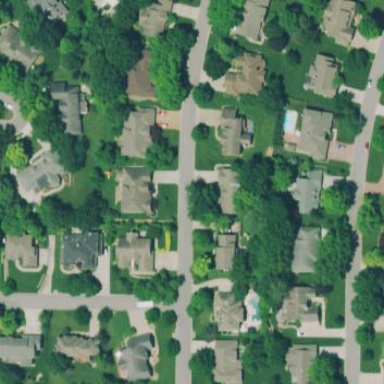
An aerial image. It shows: Residential area composed of single-family homes.